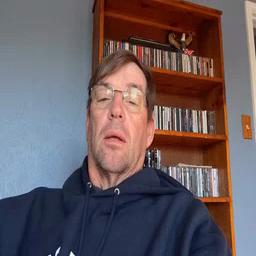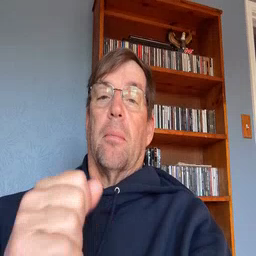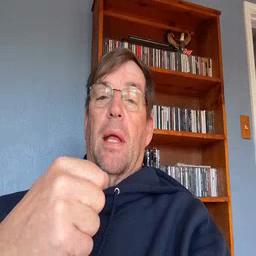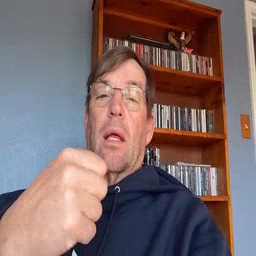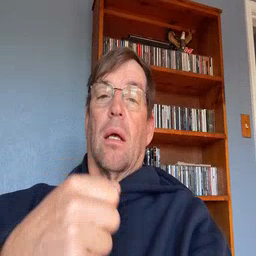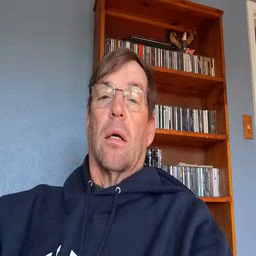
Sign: make